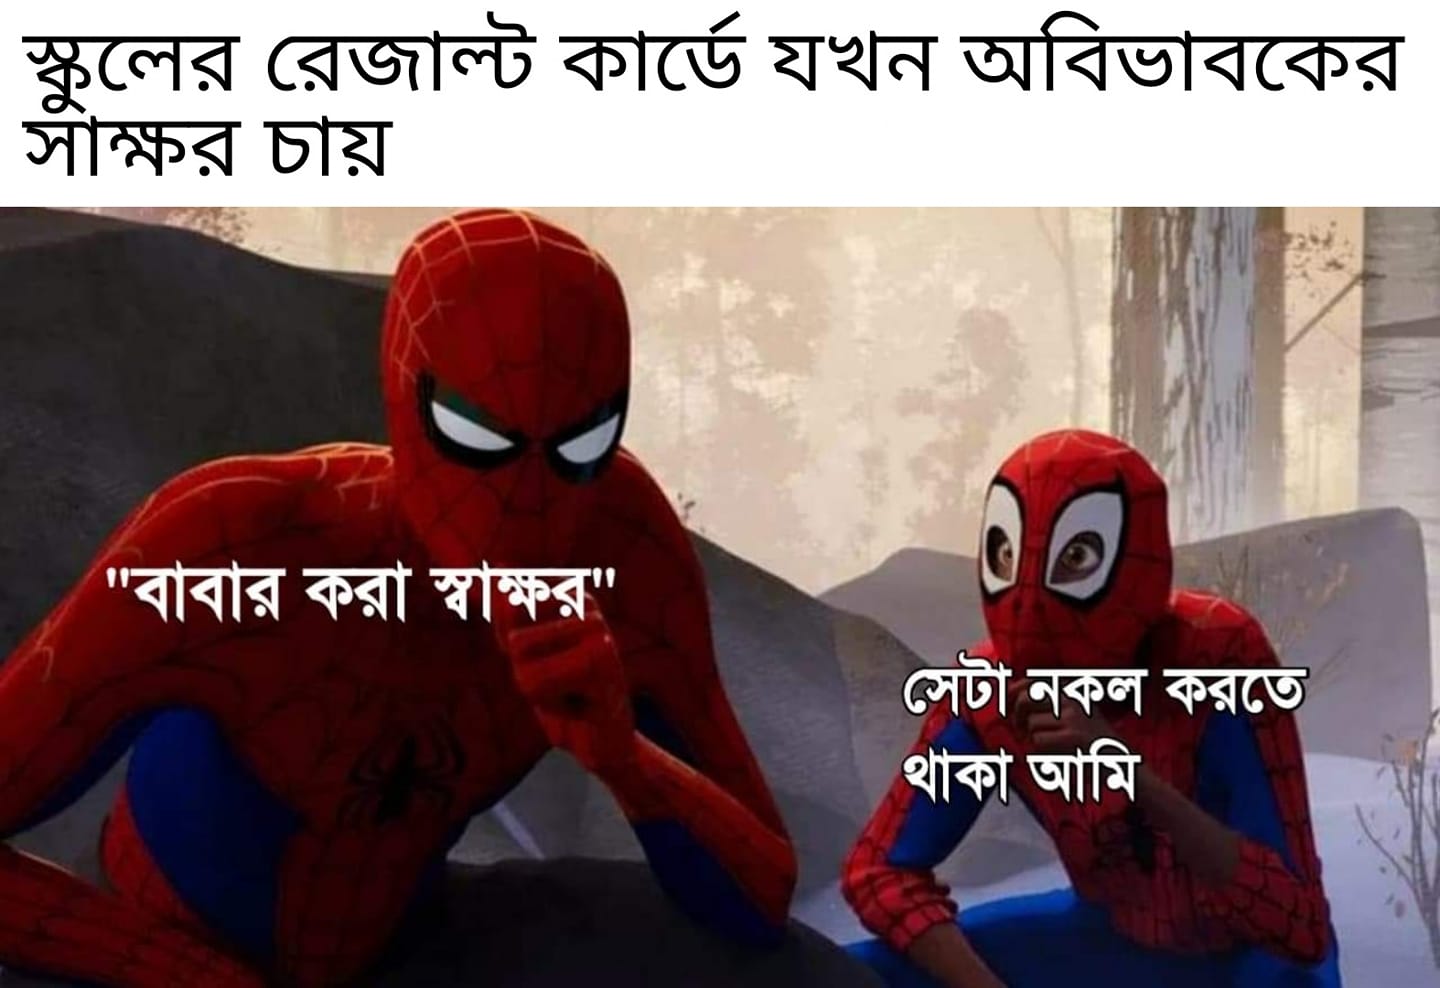
Caption: স্কুলের রেজাল্ট কার্ডে যখন অবিভাবকের সাক্ষর চায়     "বাবার করা স্বাক্ষর "    সেটা নকল করতে থাকা আমি
Label: non-hate